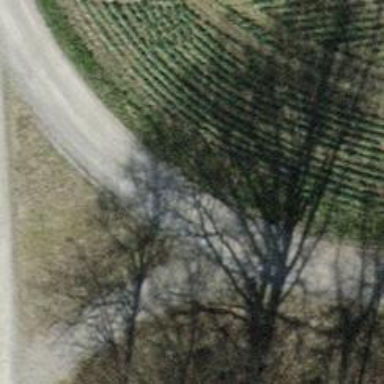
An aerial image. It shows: Pebblestone track with grade2 tracktype.